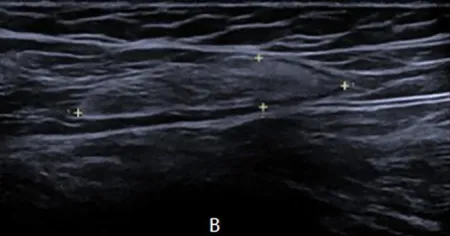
Type ultrasound showed enlarged lymph nodes in the left groin.
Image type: radiology (ultrasound)